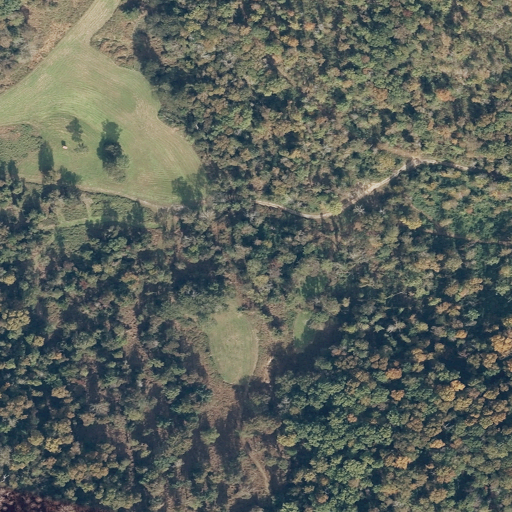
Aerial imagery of valley in Alabama named John Law Hollow containing deciduous forest, shrub, and pasture